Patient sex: M
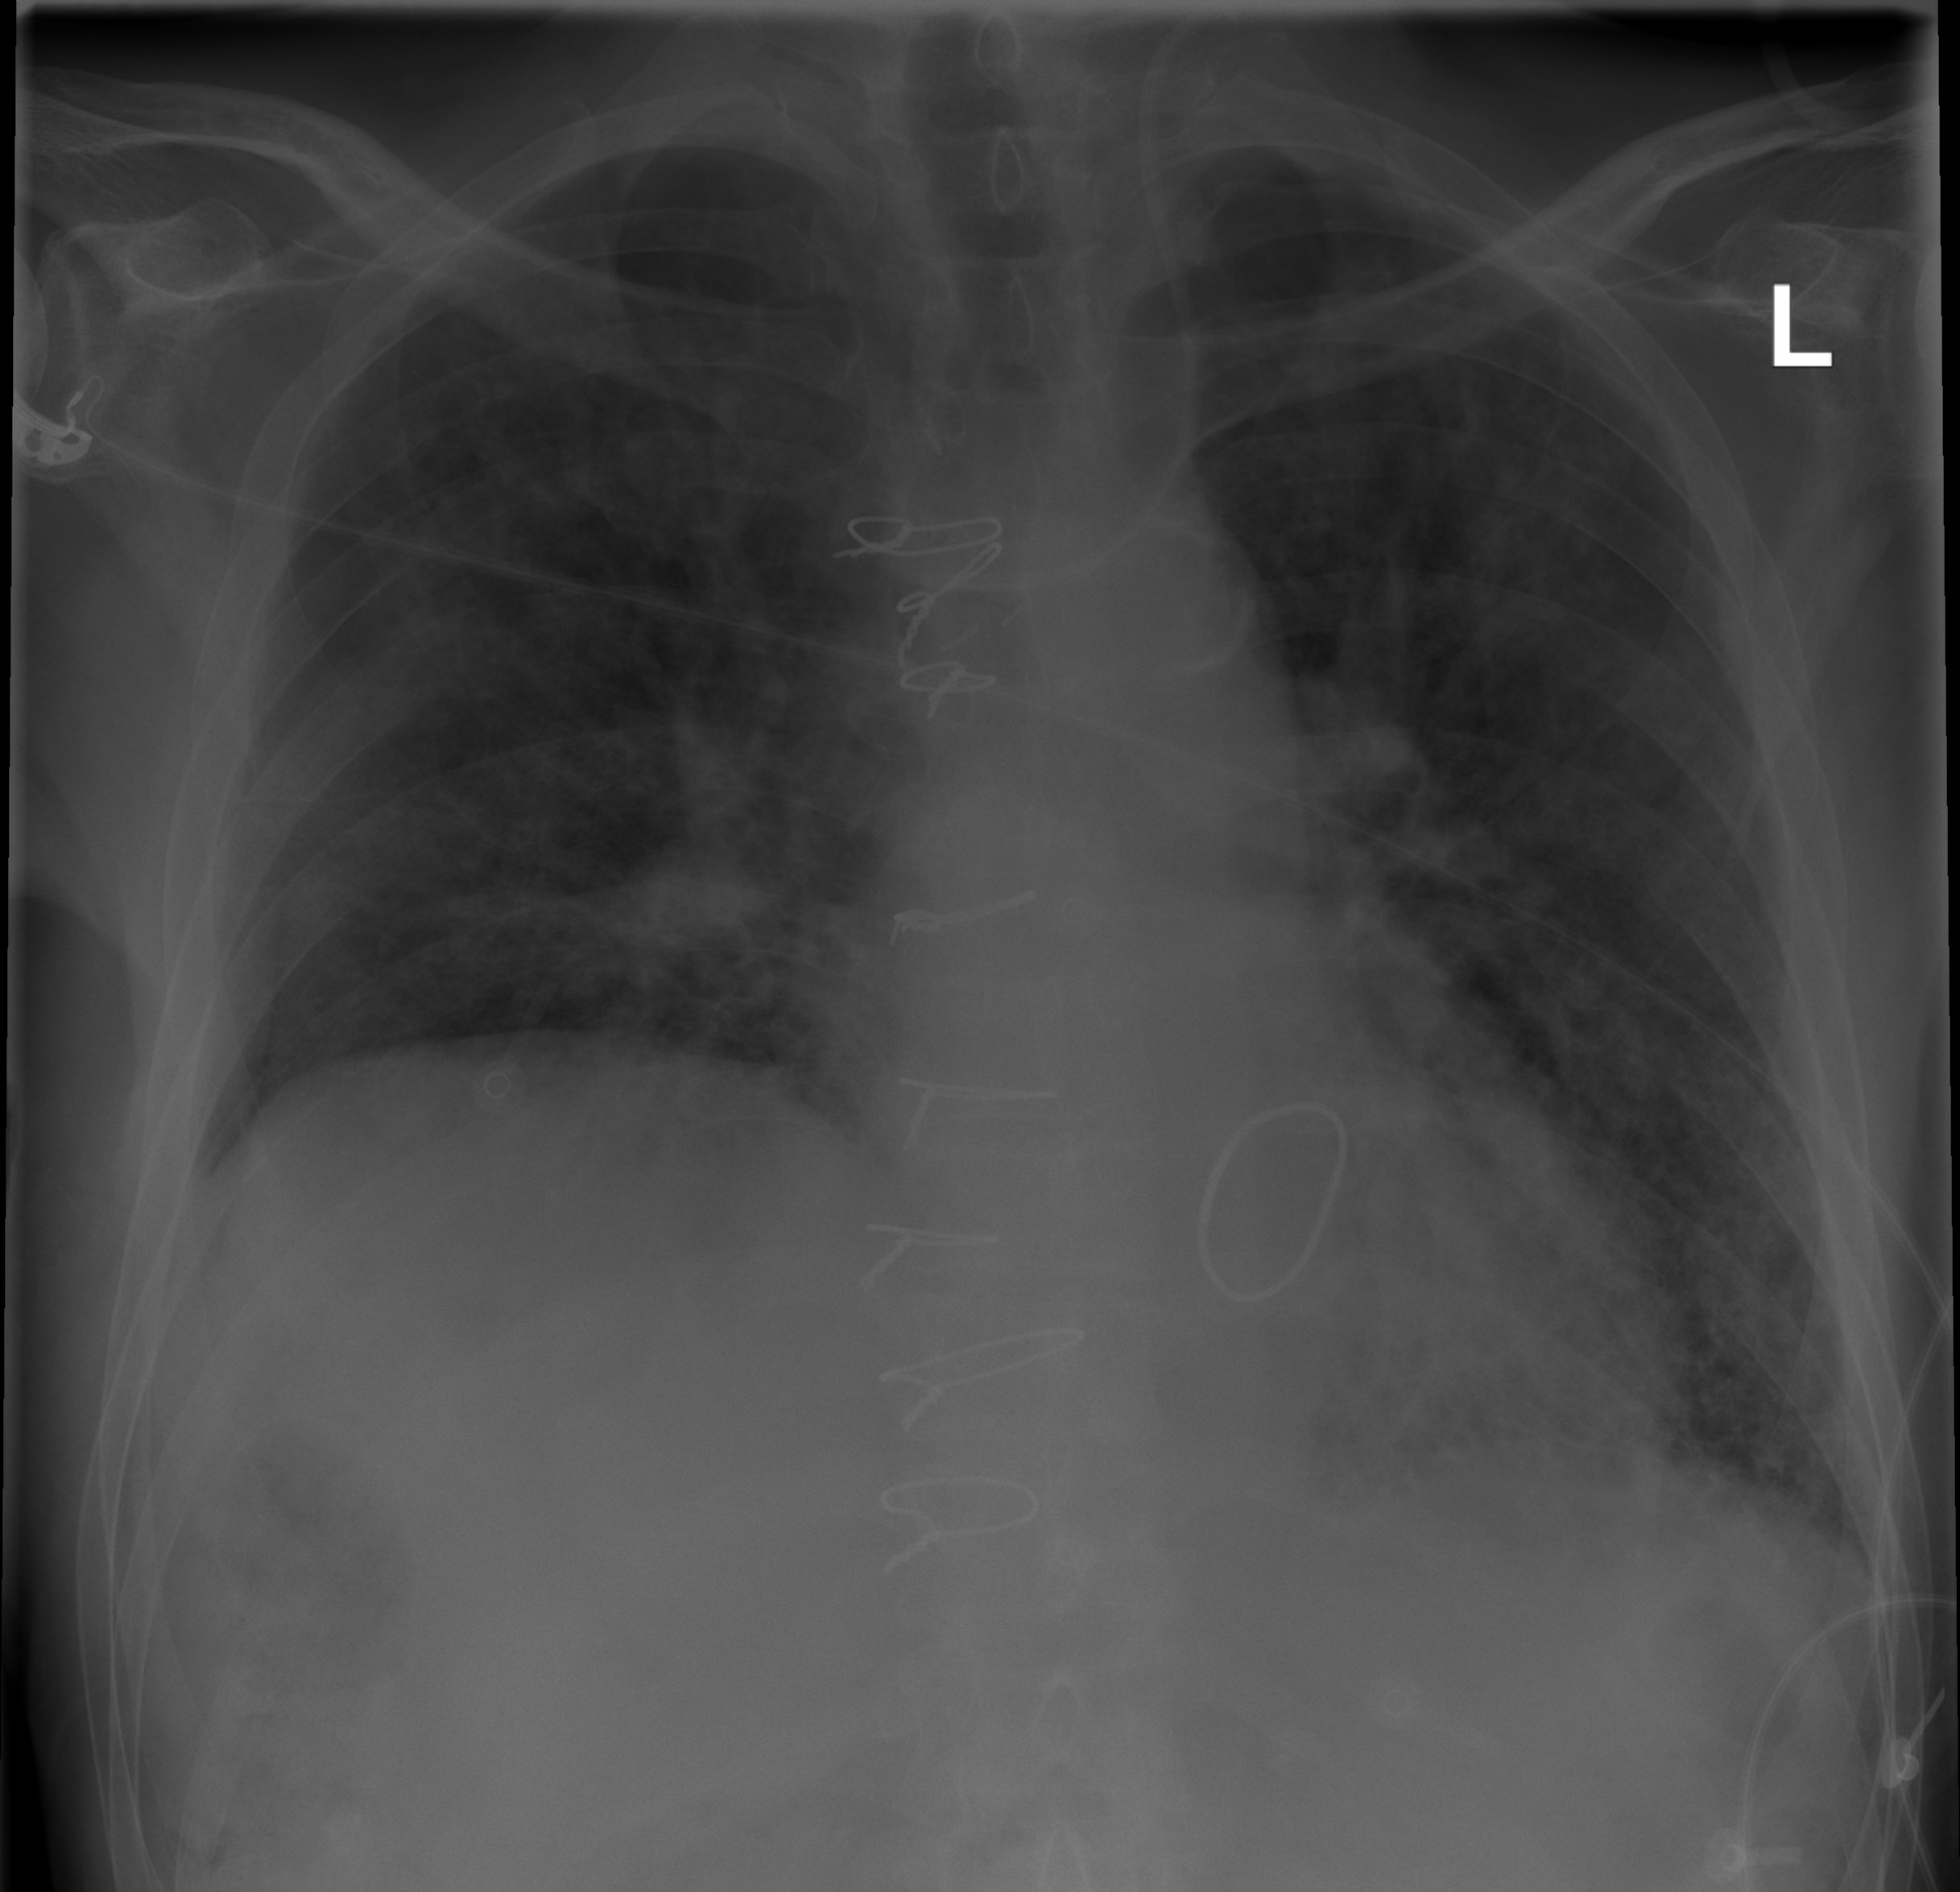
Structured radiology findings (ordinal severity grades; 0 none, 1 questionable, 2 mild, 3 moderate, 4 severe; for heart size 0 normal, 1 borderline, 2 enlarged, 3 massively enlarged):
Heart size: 0
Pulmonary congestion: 0
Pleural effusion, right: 0
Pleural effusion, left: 0
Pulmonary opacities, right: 2
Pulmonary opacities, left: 2
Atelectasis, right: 2
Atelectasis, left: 2